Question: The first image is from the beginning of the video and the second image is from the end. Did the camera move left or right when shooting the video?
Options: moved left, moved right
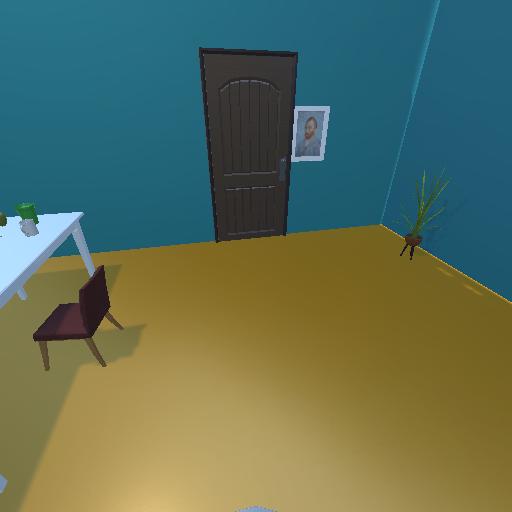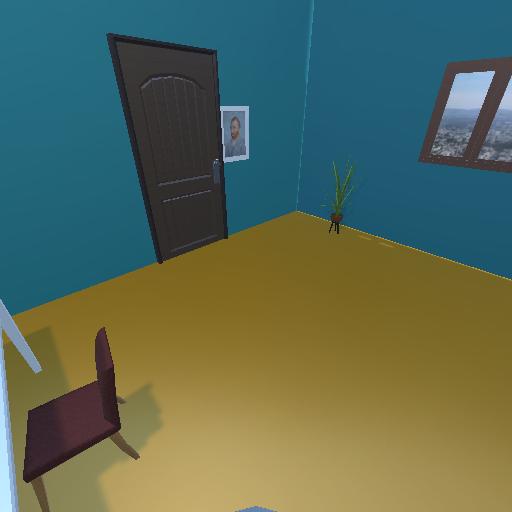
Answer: moved left